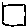
Label: square